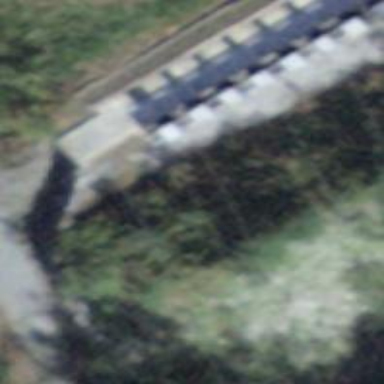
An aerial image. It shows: Retaining wall.